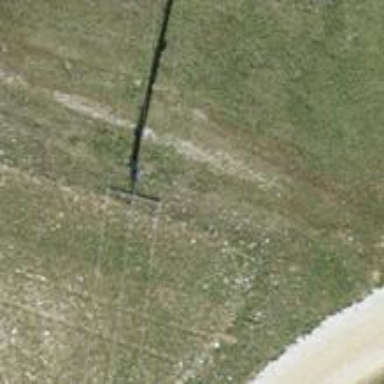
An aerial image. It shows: Concrete power pole with straight line management.